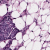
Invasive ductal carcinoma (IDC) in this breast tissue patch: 1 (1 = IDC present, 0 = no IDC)